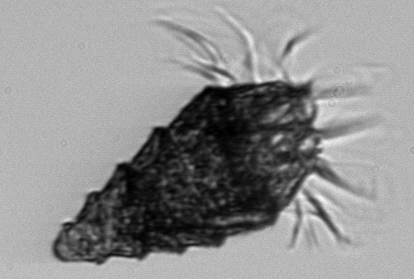
Label: Laboea_strobila